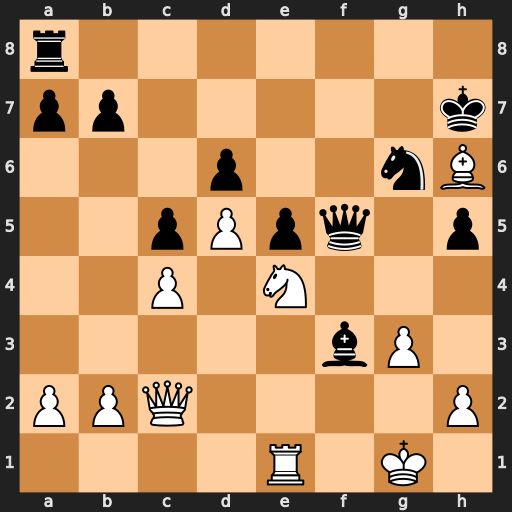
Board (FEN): r7/pp5k/3p2nB/2pPpq1p/2P1N3/5bP1/PPQ4P/4R1K1
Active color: w
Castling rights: -
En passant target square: -
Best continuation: Ng5+ Kxh6 Qxf5